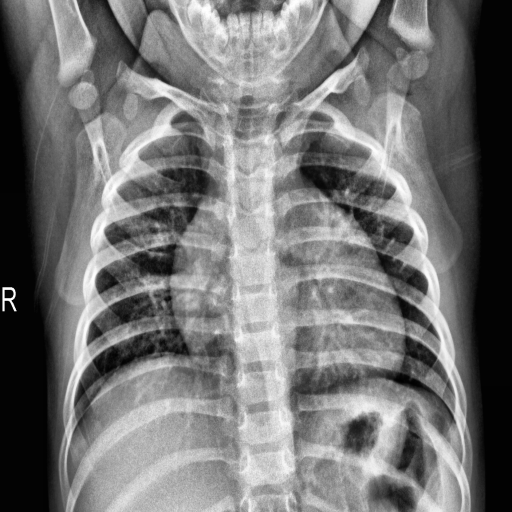
Finding: NORMAL